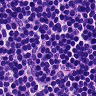
Metastatic tissue present: no